Field crop: maize
Growth stage: 2
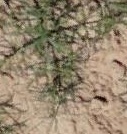
Species: salsola